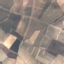
Land use / land cover: PermanentCrop